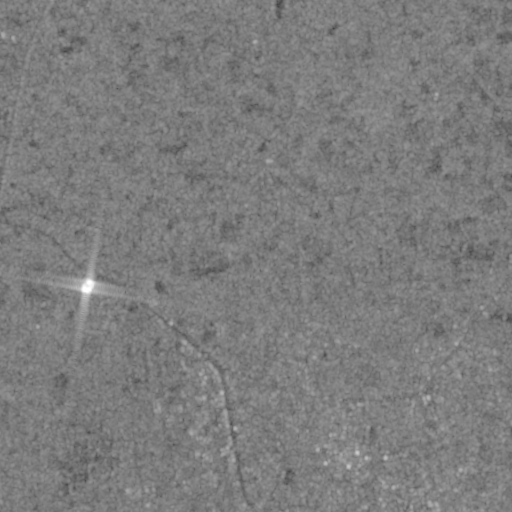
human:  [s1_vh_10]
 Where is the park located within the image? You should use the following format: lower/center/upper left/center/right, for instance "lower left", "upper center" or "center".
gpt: The park is located in the lower right of the image.
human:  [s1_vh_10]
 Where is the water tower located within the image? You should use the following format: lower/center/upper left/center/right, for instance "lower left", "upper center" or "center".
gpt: The water tower is located in the lower right of the image.
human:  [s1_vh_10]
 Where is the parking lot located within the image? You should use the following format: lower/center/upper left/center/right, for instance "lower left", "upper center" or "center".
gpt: There is no parking lot in the image.

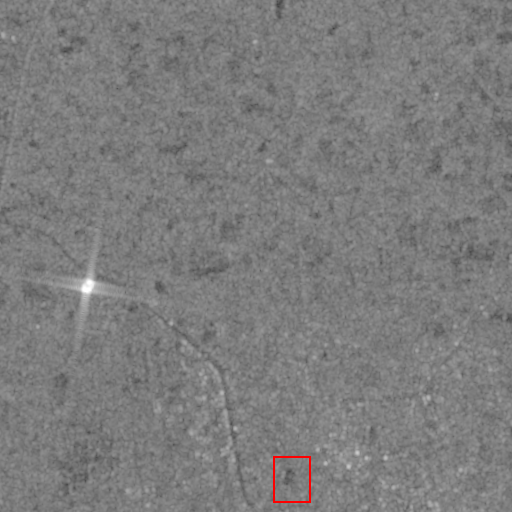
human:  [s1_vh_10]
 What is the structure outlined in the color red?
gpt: The structure outlined in red is a park.
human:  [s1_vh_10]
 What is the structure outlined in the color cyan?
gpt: There is no cyan outline.